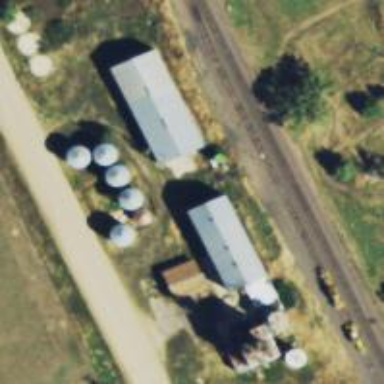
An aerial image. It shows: Silo.